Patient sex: F
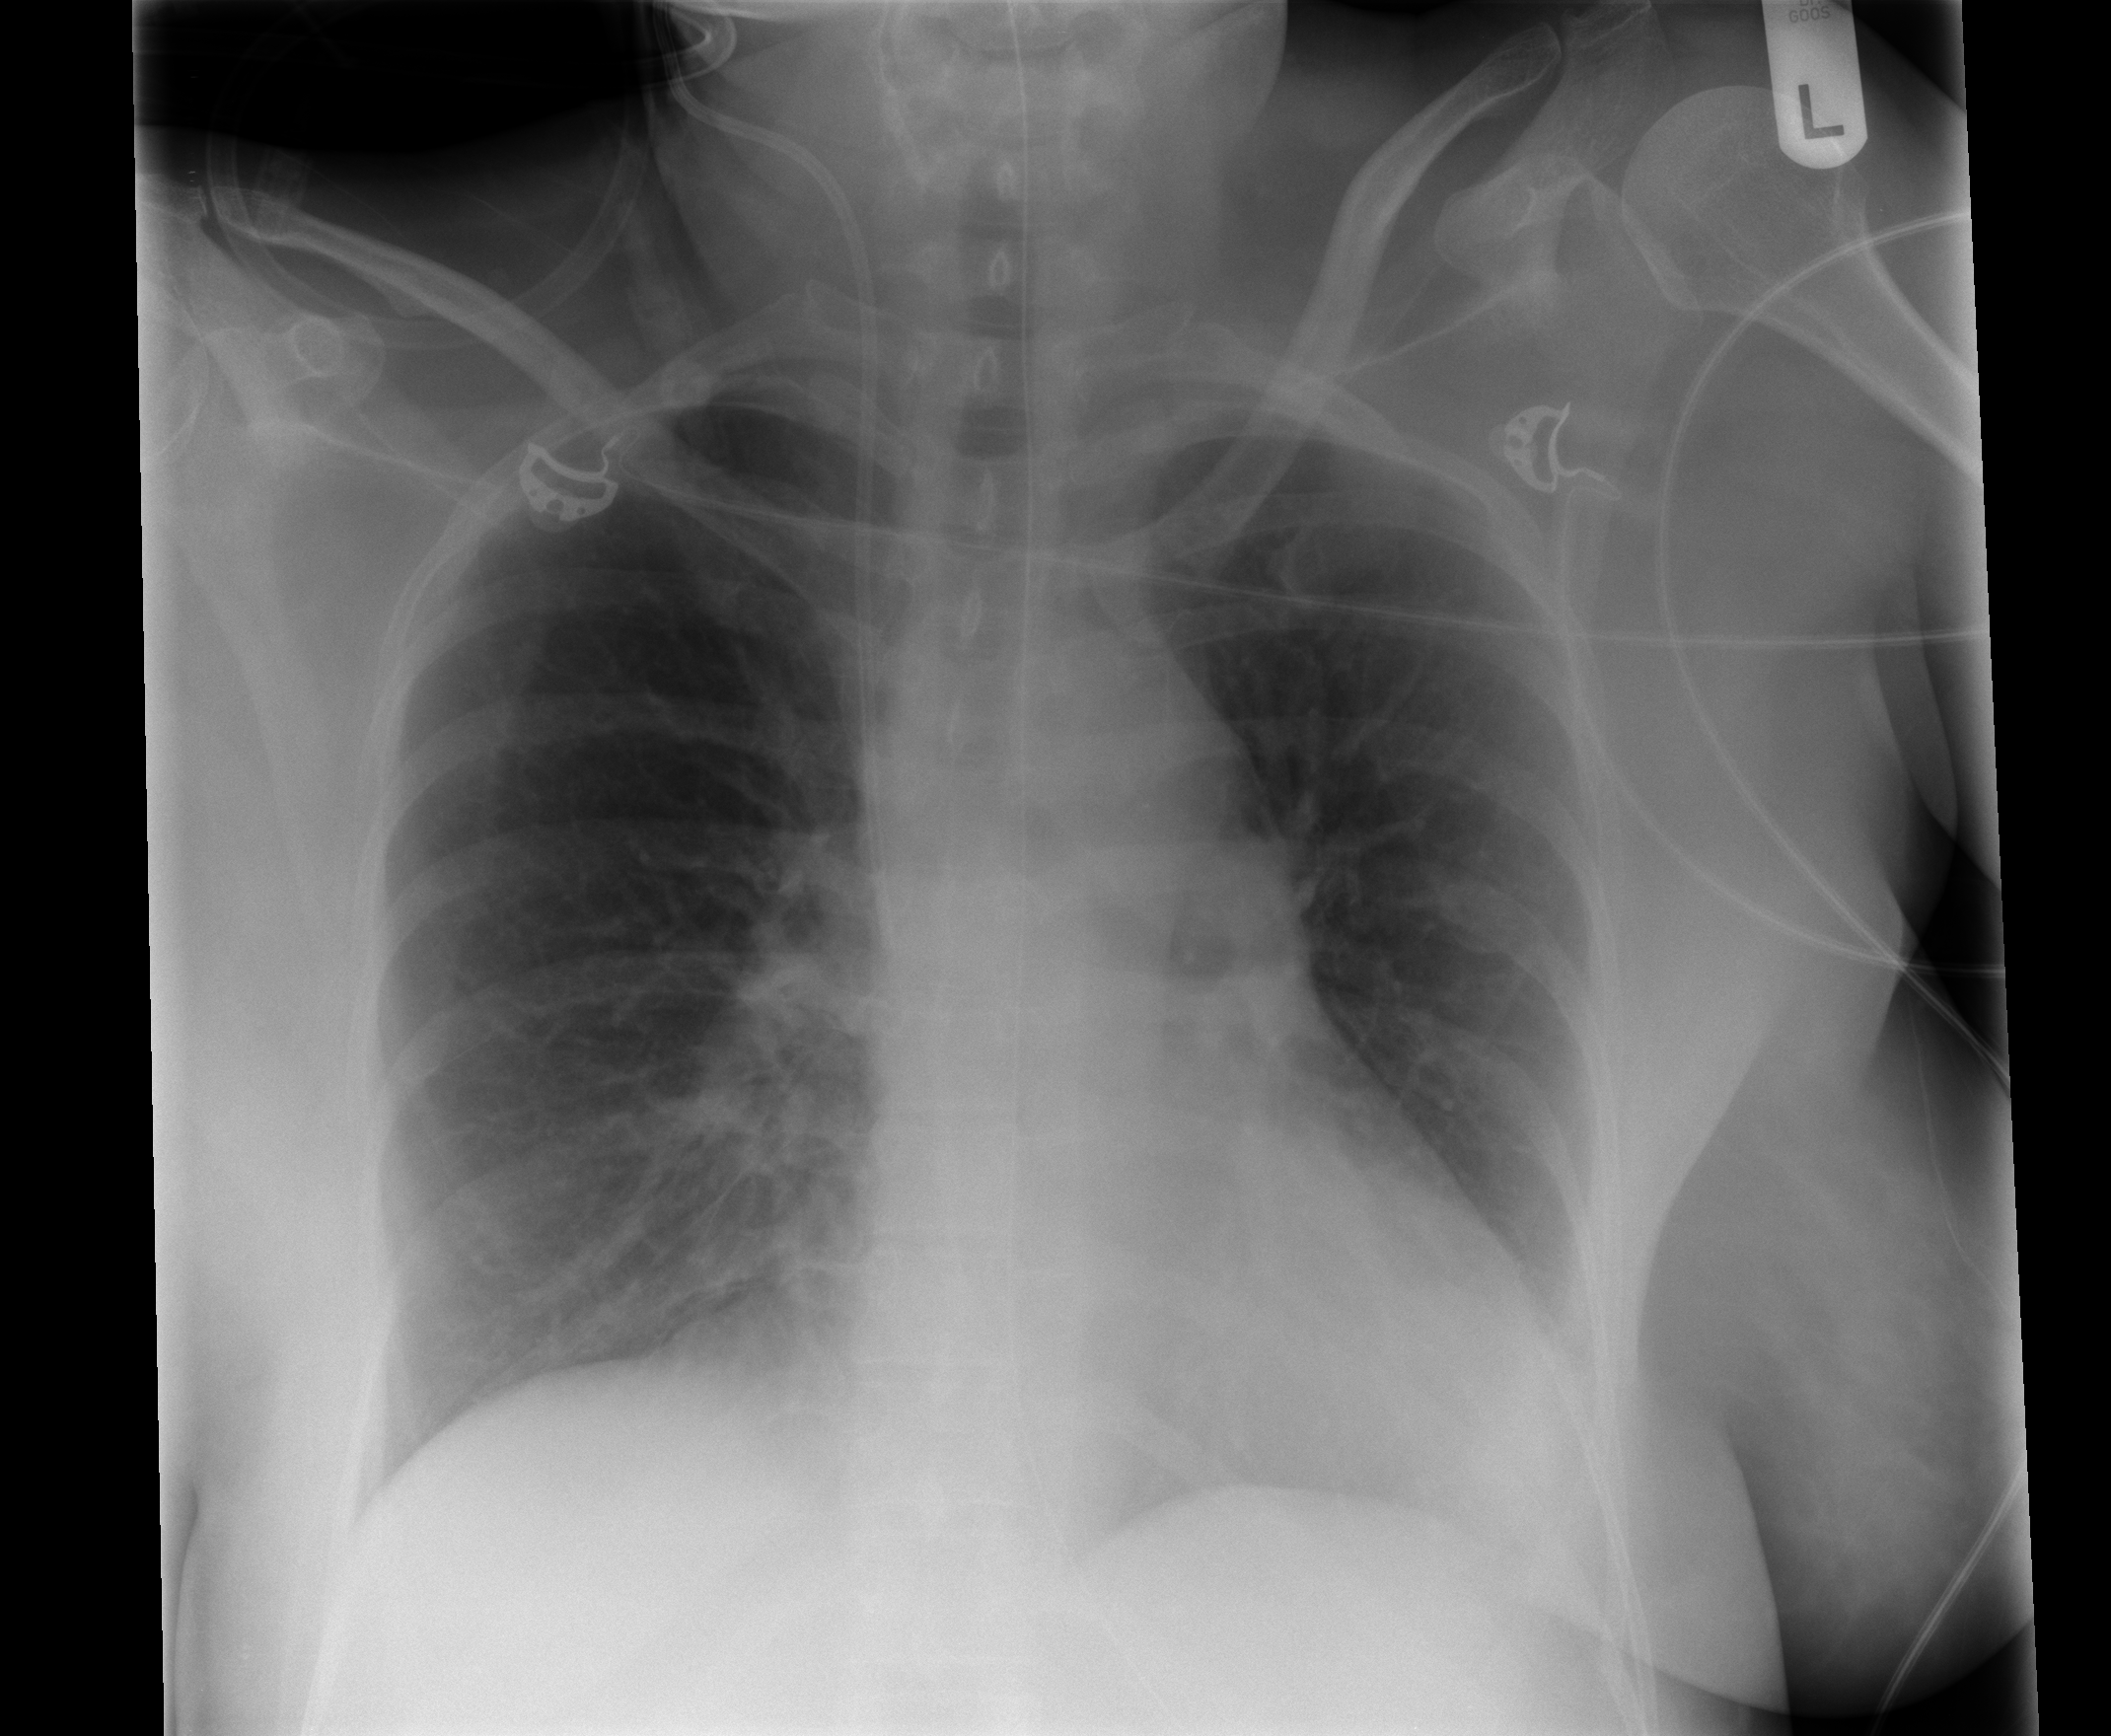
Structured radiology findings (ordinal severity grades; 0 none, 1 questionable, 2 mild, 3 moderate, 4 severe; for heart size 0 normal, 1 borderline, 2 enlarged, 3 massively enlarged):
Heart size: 0
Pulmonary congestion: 0
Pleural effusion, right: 0
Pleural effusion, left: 0
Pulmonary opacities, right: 0
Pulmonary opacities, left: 0
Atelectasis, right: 2
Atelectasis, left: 0